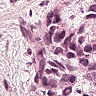
Metastatic tissue present: yes